Question: This is the default behavior if I put text next to an input of 'type="text"'.
Id like to stick with the single row textarea rather than an input here because this field is there for the user to paste a fair amount of pre formatted data into. The user wont normally care what the data says or need to see it unless the program finds a problem. If a problem is found an error is shown, at which point its helpful if the user can drag out the text area to view the data and research the issue.
'''
<tr>
<td class="vert" > New PNR Info
<textarea rows="1" cols="20" name="origInfo1" id="origInfo1" style="overflow:hidden"> </textarea></td>
<td align="center">Change Fee
<input type="text" size="4" id="fee"name="fee"></td>
</tr>
'''
css like this:
'''
.vert {
vertical-align: middle;
}
'''
and this 'vertical-align: top;'
and wraping the two in a p tag like this
'''
<p>New PNR Info<textarea rows="1" cols="20" name="origInfo1" id="origInfo1" style="overflow:hidden"> </textarea></p>
'''
to no avail.
If my question is not clear maybe a screenshot will help. I want the offending text by the red arrow to be cetered like the text by the green arrow.

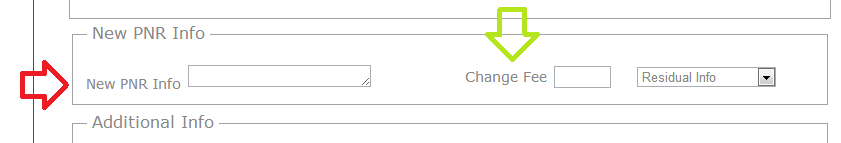
Answer: It doesn't seem logical at first, but the vertical-align property needs to go on the taller element:
<URL>
'''
textarea {
vertical-align: middle;
}
'''